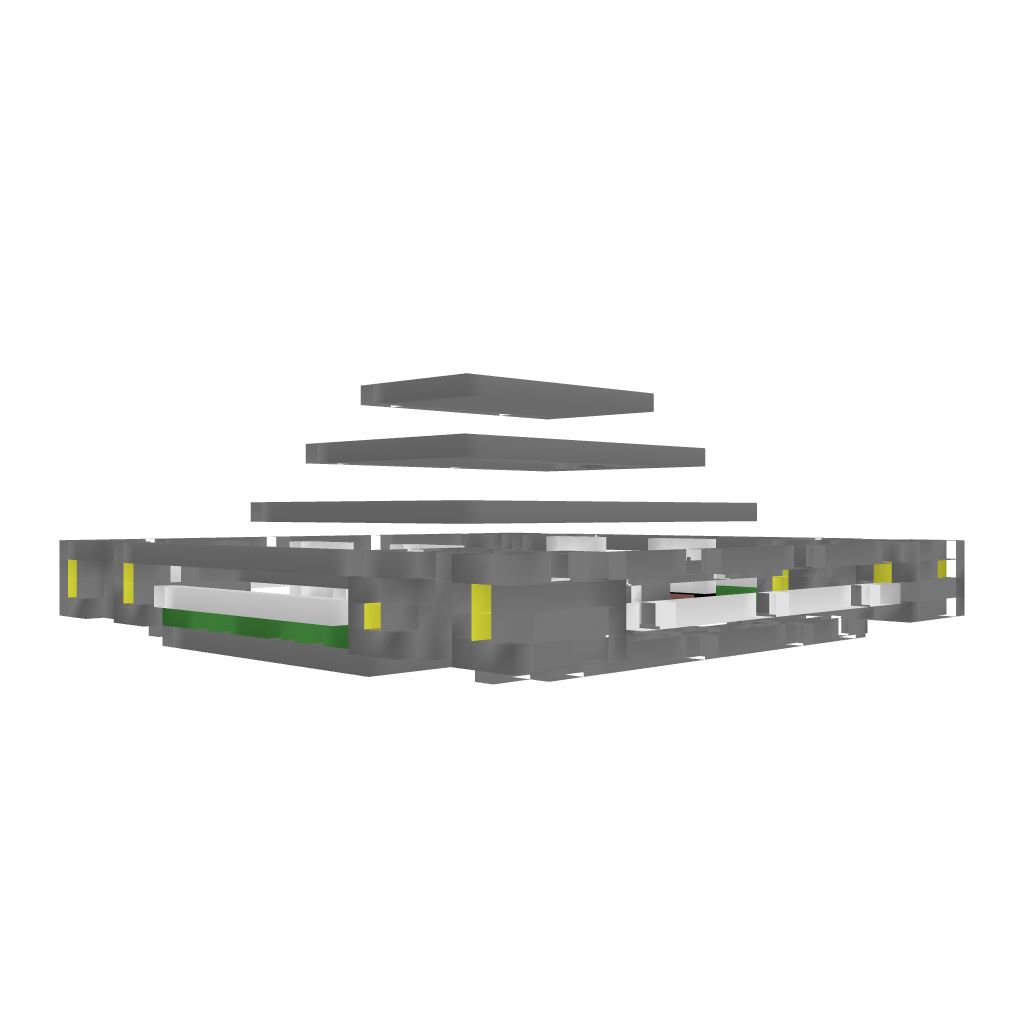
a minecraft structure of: Night Temple bad low quality